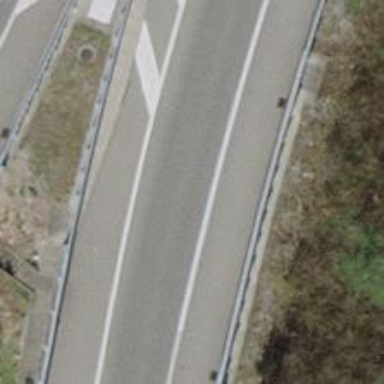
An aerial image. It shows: Asphalt motorway link with embankment.